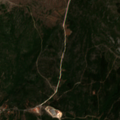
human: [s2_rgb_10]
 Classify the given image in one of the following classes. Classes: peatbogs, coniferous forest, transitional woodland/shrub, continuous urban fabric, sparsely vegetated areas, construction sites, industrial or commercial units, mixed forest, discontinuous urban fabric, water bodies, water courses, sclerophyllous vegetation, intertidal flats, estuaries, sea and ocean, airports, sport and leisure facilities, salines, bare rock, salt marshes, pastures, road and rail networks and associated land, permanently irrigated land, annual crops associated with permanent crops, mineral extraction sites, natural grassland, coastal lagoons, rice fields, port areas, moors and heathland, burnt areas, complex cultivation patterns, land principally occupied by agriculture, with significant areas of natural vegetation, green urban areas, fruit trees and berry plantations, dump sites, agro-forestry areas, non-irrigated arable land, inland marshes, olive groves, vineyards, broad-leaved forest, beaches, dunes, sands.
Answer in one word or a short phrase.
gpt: olive groves, land principally occupied by agriculture, with significant areas of natural vegetation, sclerophyllous vegetation, transitional woodland/shrub, sparsely vegetated areas